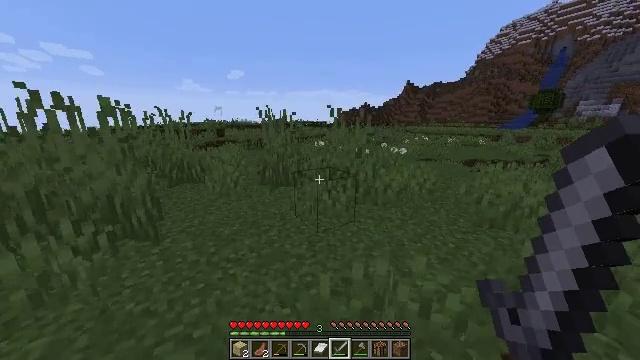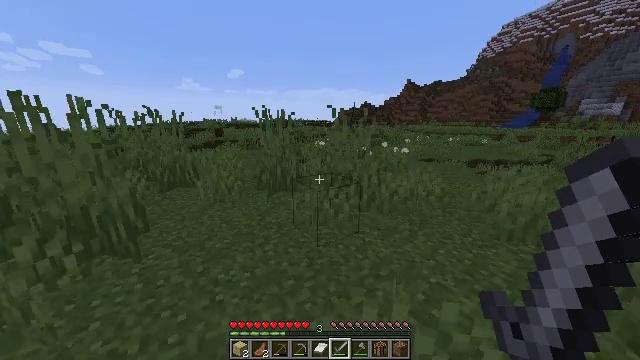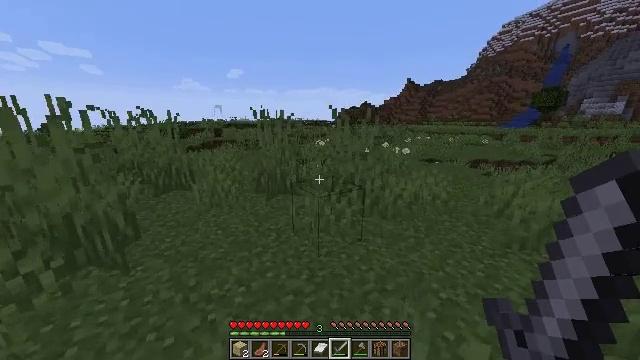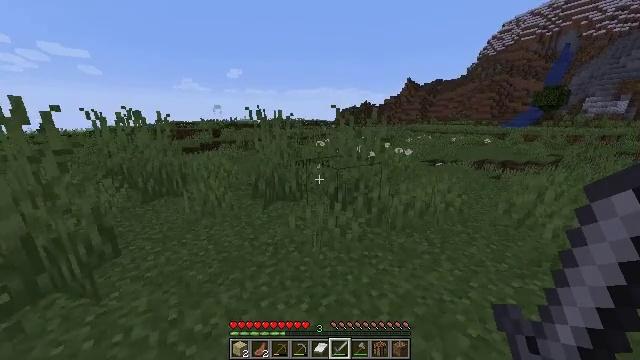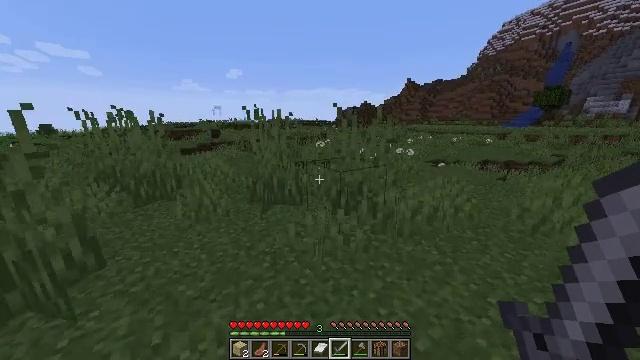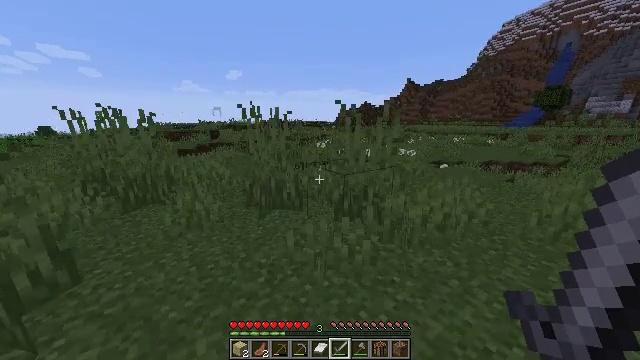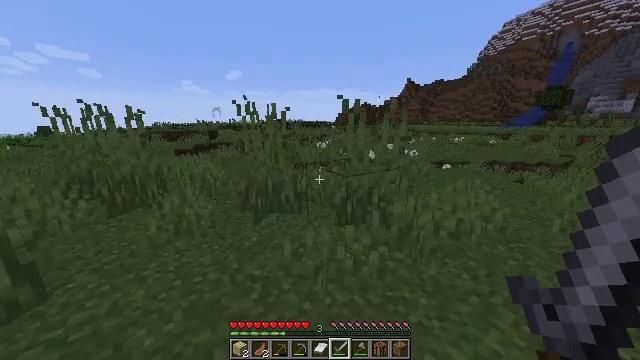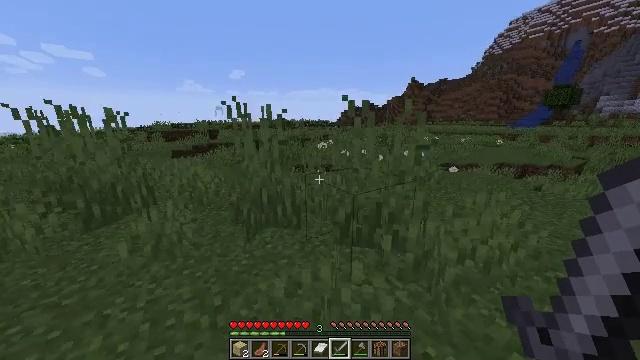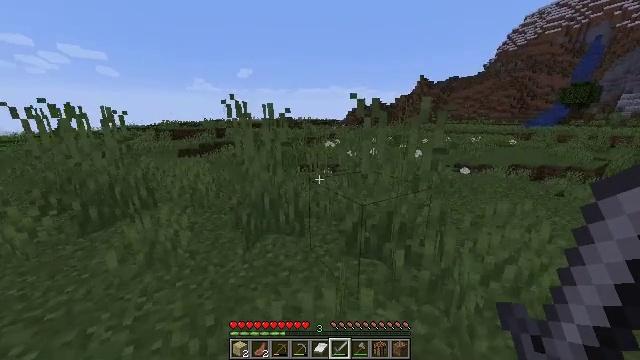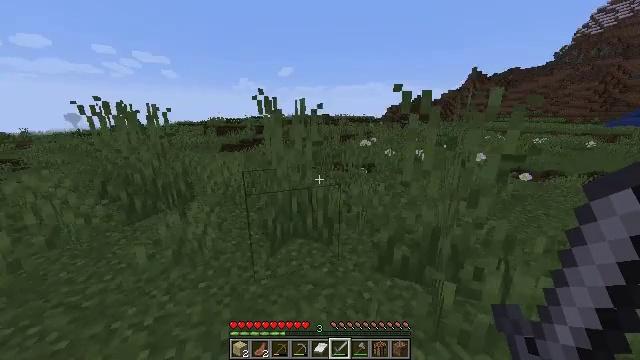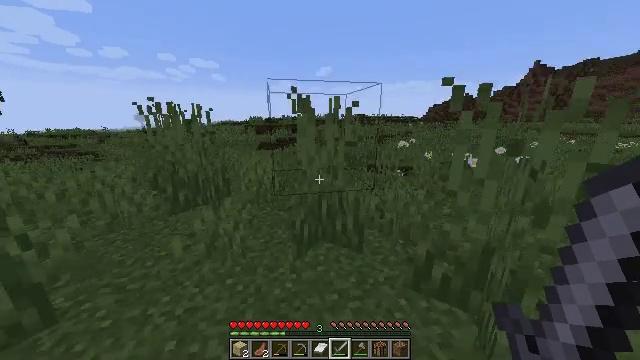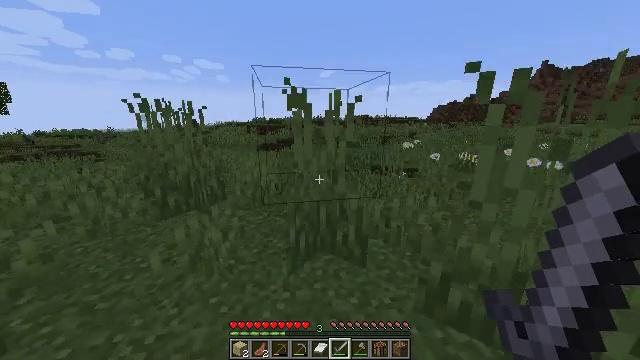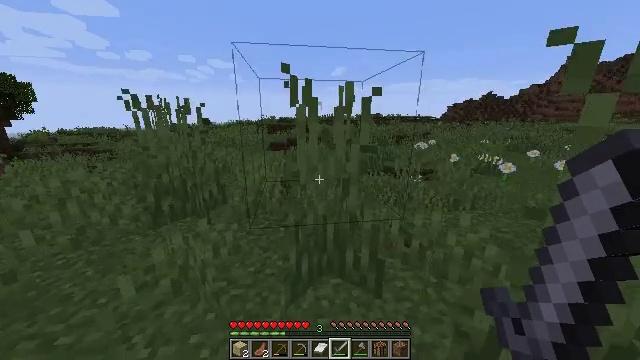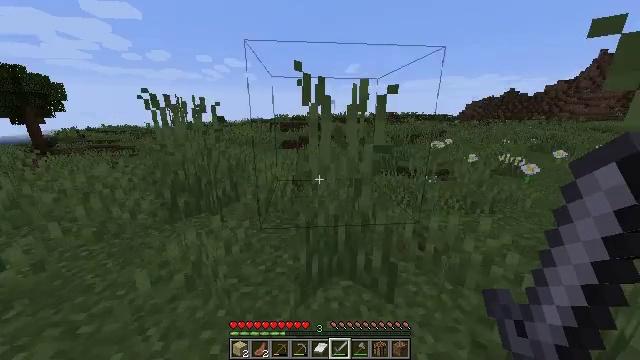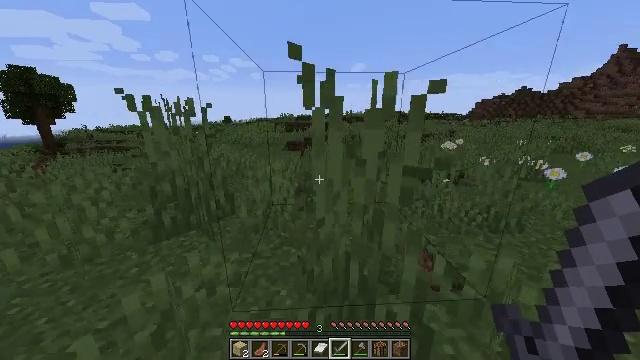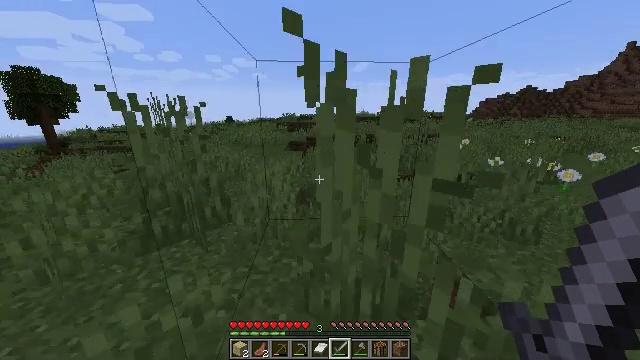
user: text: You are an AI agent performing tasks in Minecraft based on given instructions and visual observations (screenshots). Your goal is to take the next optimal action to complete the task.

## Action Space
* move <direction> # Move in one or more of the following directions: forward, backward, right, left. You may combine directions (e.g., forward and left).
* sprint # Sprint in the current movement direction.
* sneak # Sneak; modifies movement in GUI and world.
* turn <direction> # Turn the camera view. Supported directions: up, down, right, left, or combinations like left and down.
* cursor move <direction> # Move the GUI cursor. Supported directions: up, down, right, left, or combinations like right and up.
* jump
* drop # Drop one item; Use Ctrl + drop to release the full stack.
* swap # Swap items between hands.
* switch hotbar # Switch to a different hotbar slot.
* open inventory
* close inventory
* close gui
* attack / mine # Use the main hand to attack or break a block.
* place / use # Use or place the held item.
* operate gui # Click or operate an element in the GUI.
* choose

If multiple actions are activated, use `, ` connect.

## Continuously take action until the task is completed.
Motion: motion action
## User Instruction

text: Attack the sunflower to harvest it.
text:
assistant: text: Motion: move forward, sprint
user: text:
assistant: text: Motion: move forward, sprint
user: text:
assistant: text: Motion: move forward, sprint
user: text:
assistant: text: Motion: move forward, sprint
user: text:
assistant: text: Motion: move forward, sprint
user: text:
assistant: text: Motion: move forward, sprint
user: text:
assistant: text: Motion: move forward, sprint
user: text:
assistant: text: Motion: move forward, sprint, turn left
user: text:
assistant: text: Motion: move forward, sprint, turn left
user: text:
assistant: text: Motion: move forward, sprint, turn left
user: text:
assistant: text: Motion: move forward, sprint
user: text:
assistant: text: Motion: move forward, sprint, turn left
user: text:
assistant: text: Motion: move forward, sprint, turn left
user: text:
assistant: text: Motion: move forward, sprint, turn left
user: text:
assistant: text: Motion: move forward, sprint
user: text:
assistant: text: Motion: move forward, sprint
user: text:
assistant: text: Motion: move forward, sprint
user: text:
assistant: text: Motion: move forward, sprint
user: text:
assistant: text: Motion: move forward, sprint
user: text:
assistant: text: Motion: move forward, sprint, turn left
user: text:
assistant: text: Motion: move forward, sprint, turn left
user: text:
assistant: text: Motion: move forward, sprint, turn left
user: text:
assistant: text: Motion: move forward, sprint
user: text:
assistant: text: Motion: move forward, sprint
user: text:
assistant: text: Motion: move forward, sprint
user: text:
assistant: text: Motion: move forward, sprint
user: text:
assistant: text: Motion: move forward, sprint
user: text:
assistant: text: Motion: move forward, sprint
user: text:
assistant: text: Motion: move forward, sprint
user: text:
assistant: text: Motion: move forward, sprint